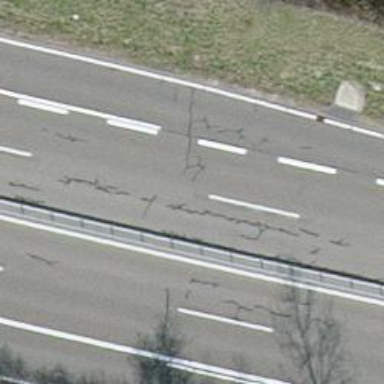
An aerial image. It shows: Asphalt motorway of trunk classification.